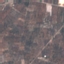
Label: PermanentCrop